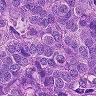
Metastatic tissue present: yes